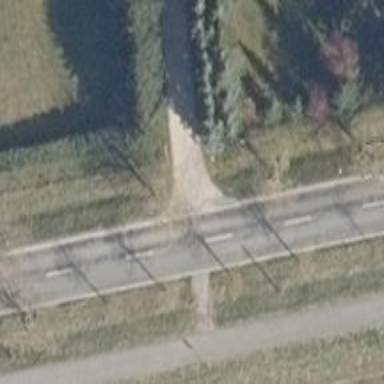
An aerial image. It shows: Secondary road with asphalt surface.